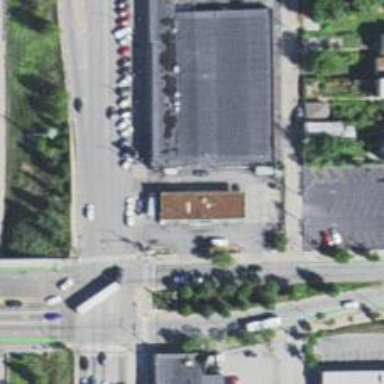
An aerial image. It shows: Convenience shop.